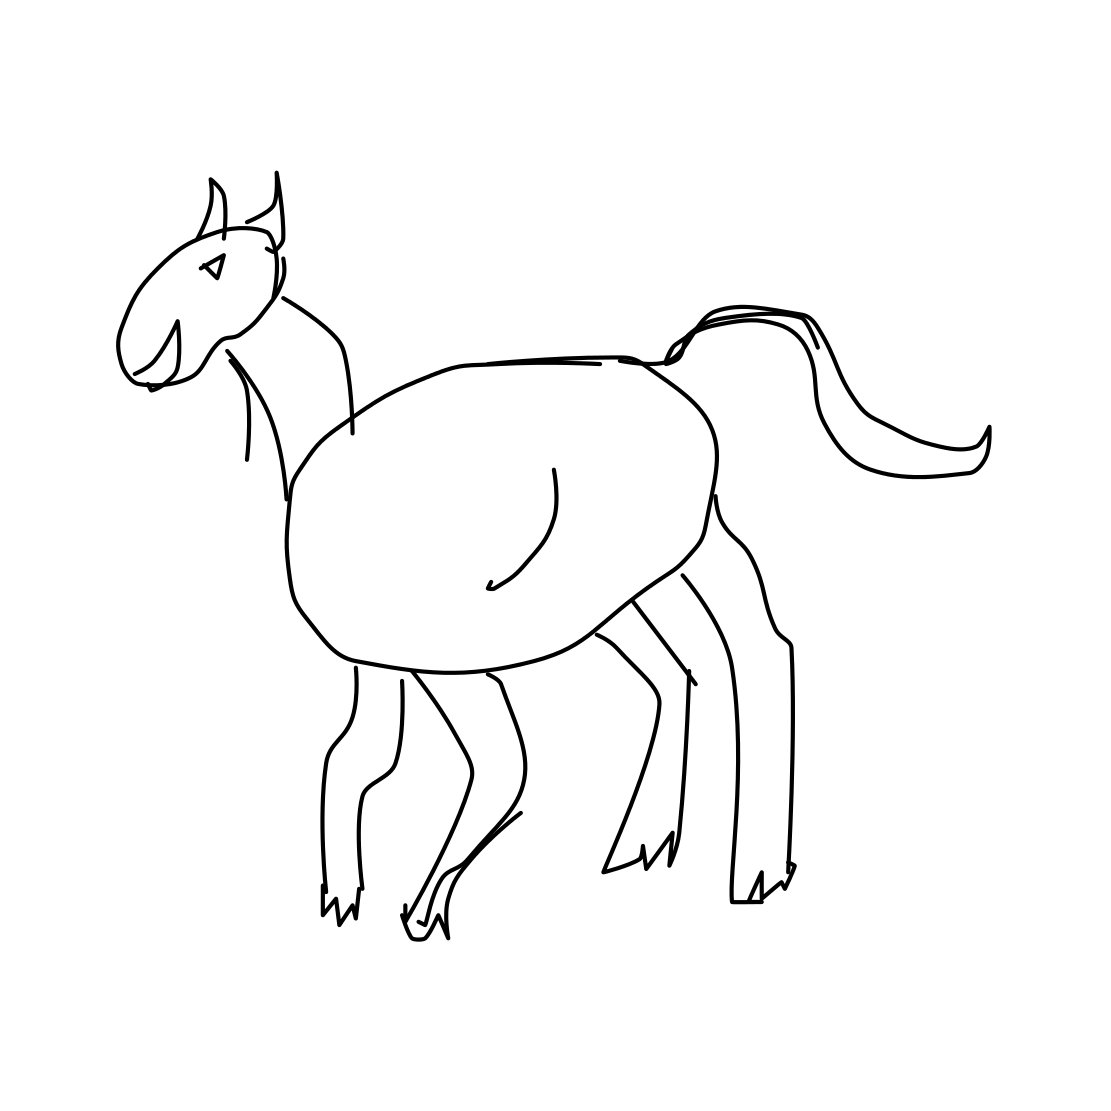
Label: horse